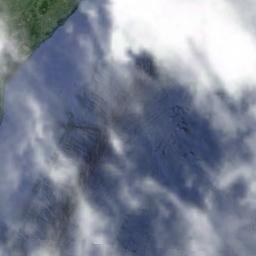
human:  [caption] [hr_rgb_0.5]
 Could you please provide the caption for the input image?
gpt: The stratus clouds are located above the surface of the sea while some ups and downs are on the ocean floor .

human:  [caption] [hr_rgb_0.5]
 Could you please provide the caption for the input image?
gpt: A little white cloud floated above the blue figure .

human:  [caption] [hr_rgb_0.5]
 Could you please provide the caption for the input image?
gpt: The white cloud is above green land and blue sea .

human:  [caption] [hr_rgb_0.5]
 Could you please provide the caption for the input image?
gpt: Large fluffy white clouds on green land and blue sea .

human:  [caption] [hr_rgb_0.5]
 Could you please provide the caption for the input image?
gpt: There are white clouds over a sea shore .